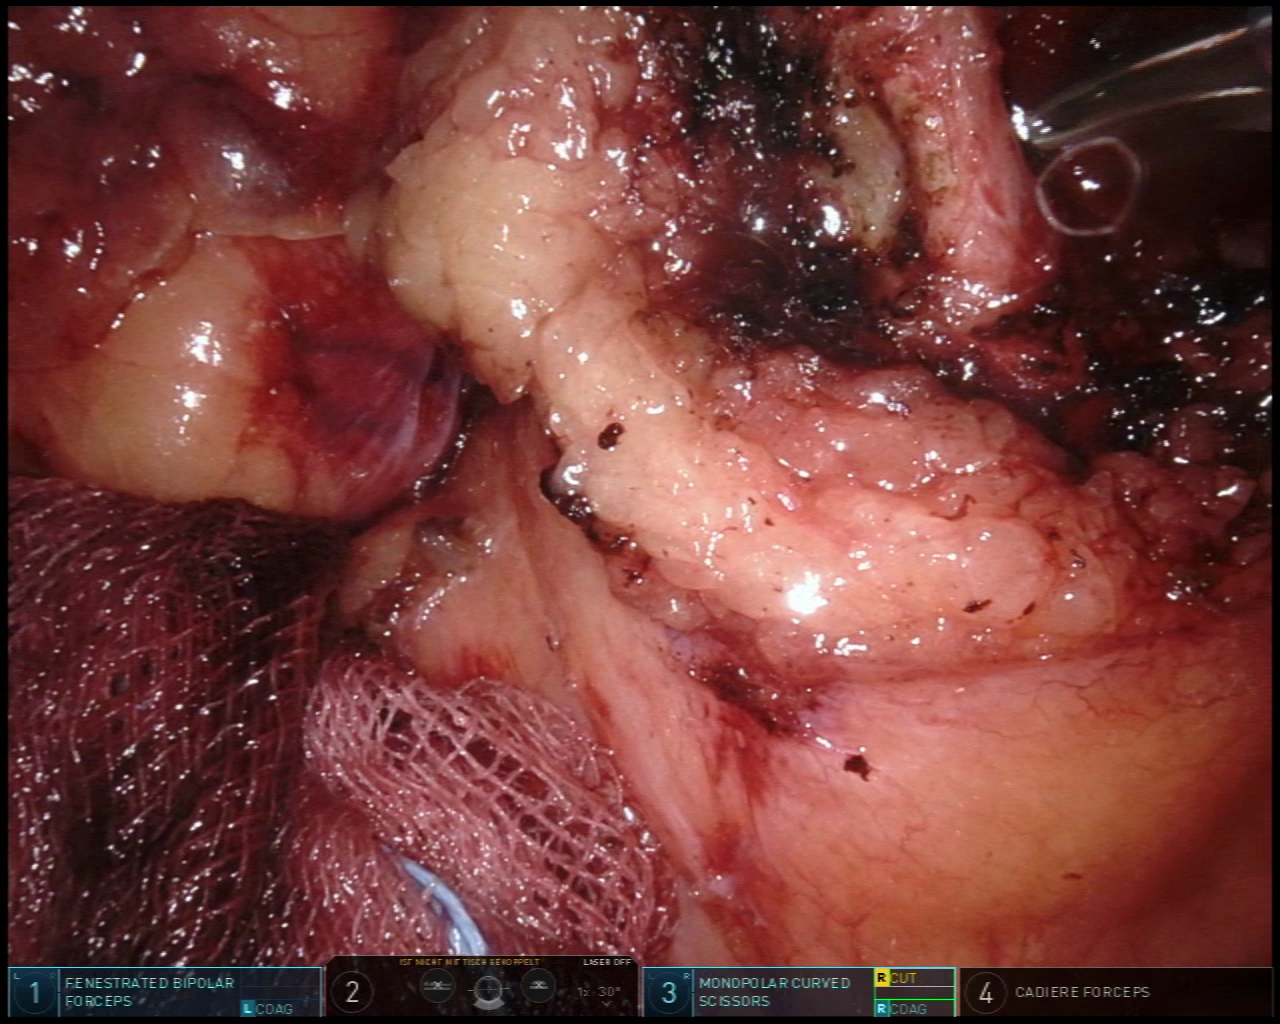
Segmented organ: inferior_mesenteric_artery
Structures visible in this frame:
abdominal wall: no
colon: no
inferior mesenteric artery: yes
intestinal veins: no
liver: no
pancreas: no
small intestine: no
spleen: no
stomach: no
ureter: no
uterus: no
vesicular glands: no